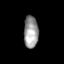
Tissue: skin
Cell type: Endothelial cells
Senescence score: 0.7094
Nuclear area (px): 459
Mean DAPI intensity: 153.261